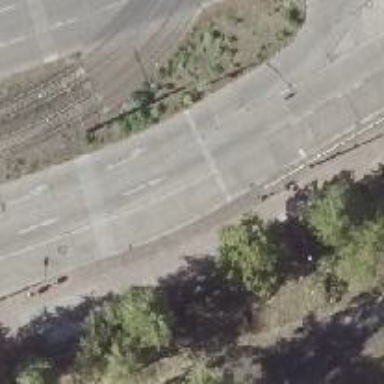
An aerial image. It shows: Road with traffic signals.